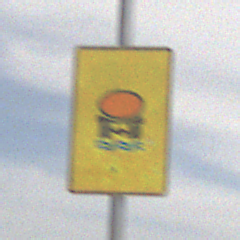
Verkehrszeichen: FahrzeugeMitWassergefaehrdenderLadungOhnePfeilsymbol
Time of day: Midday
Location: Outdoor (Nature)
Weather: PartlyCloudy
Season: NotSpecified
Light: Natural